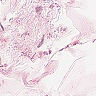
Metastatic tissue present: no